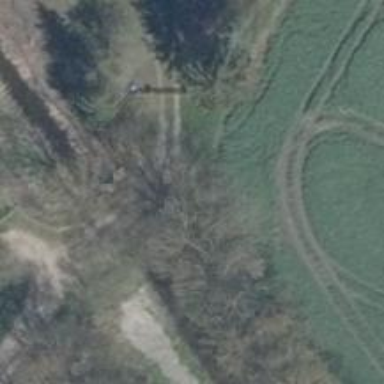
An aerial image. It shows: Driveway.